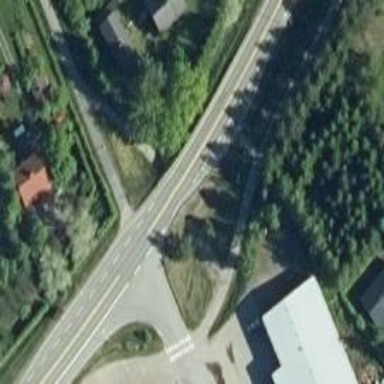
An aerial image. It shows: Cycleway.